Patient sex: F
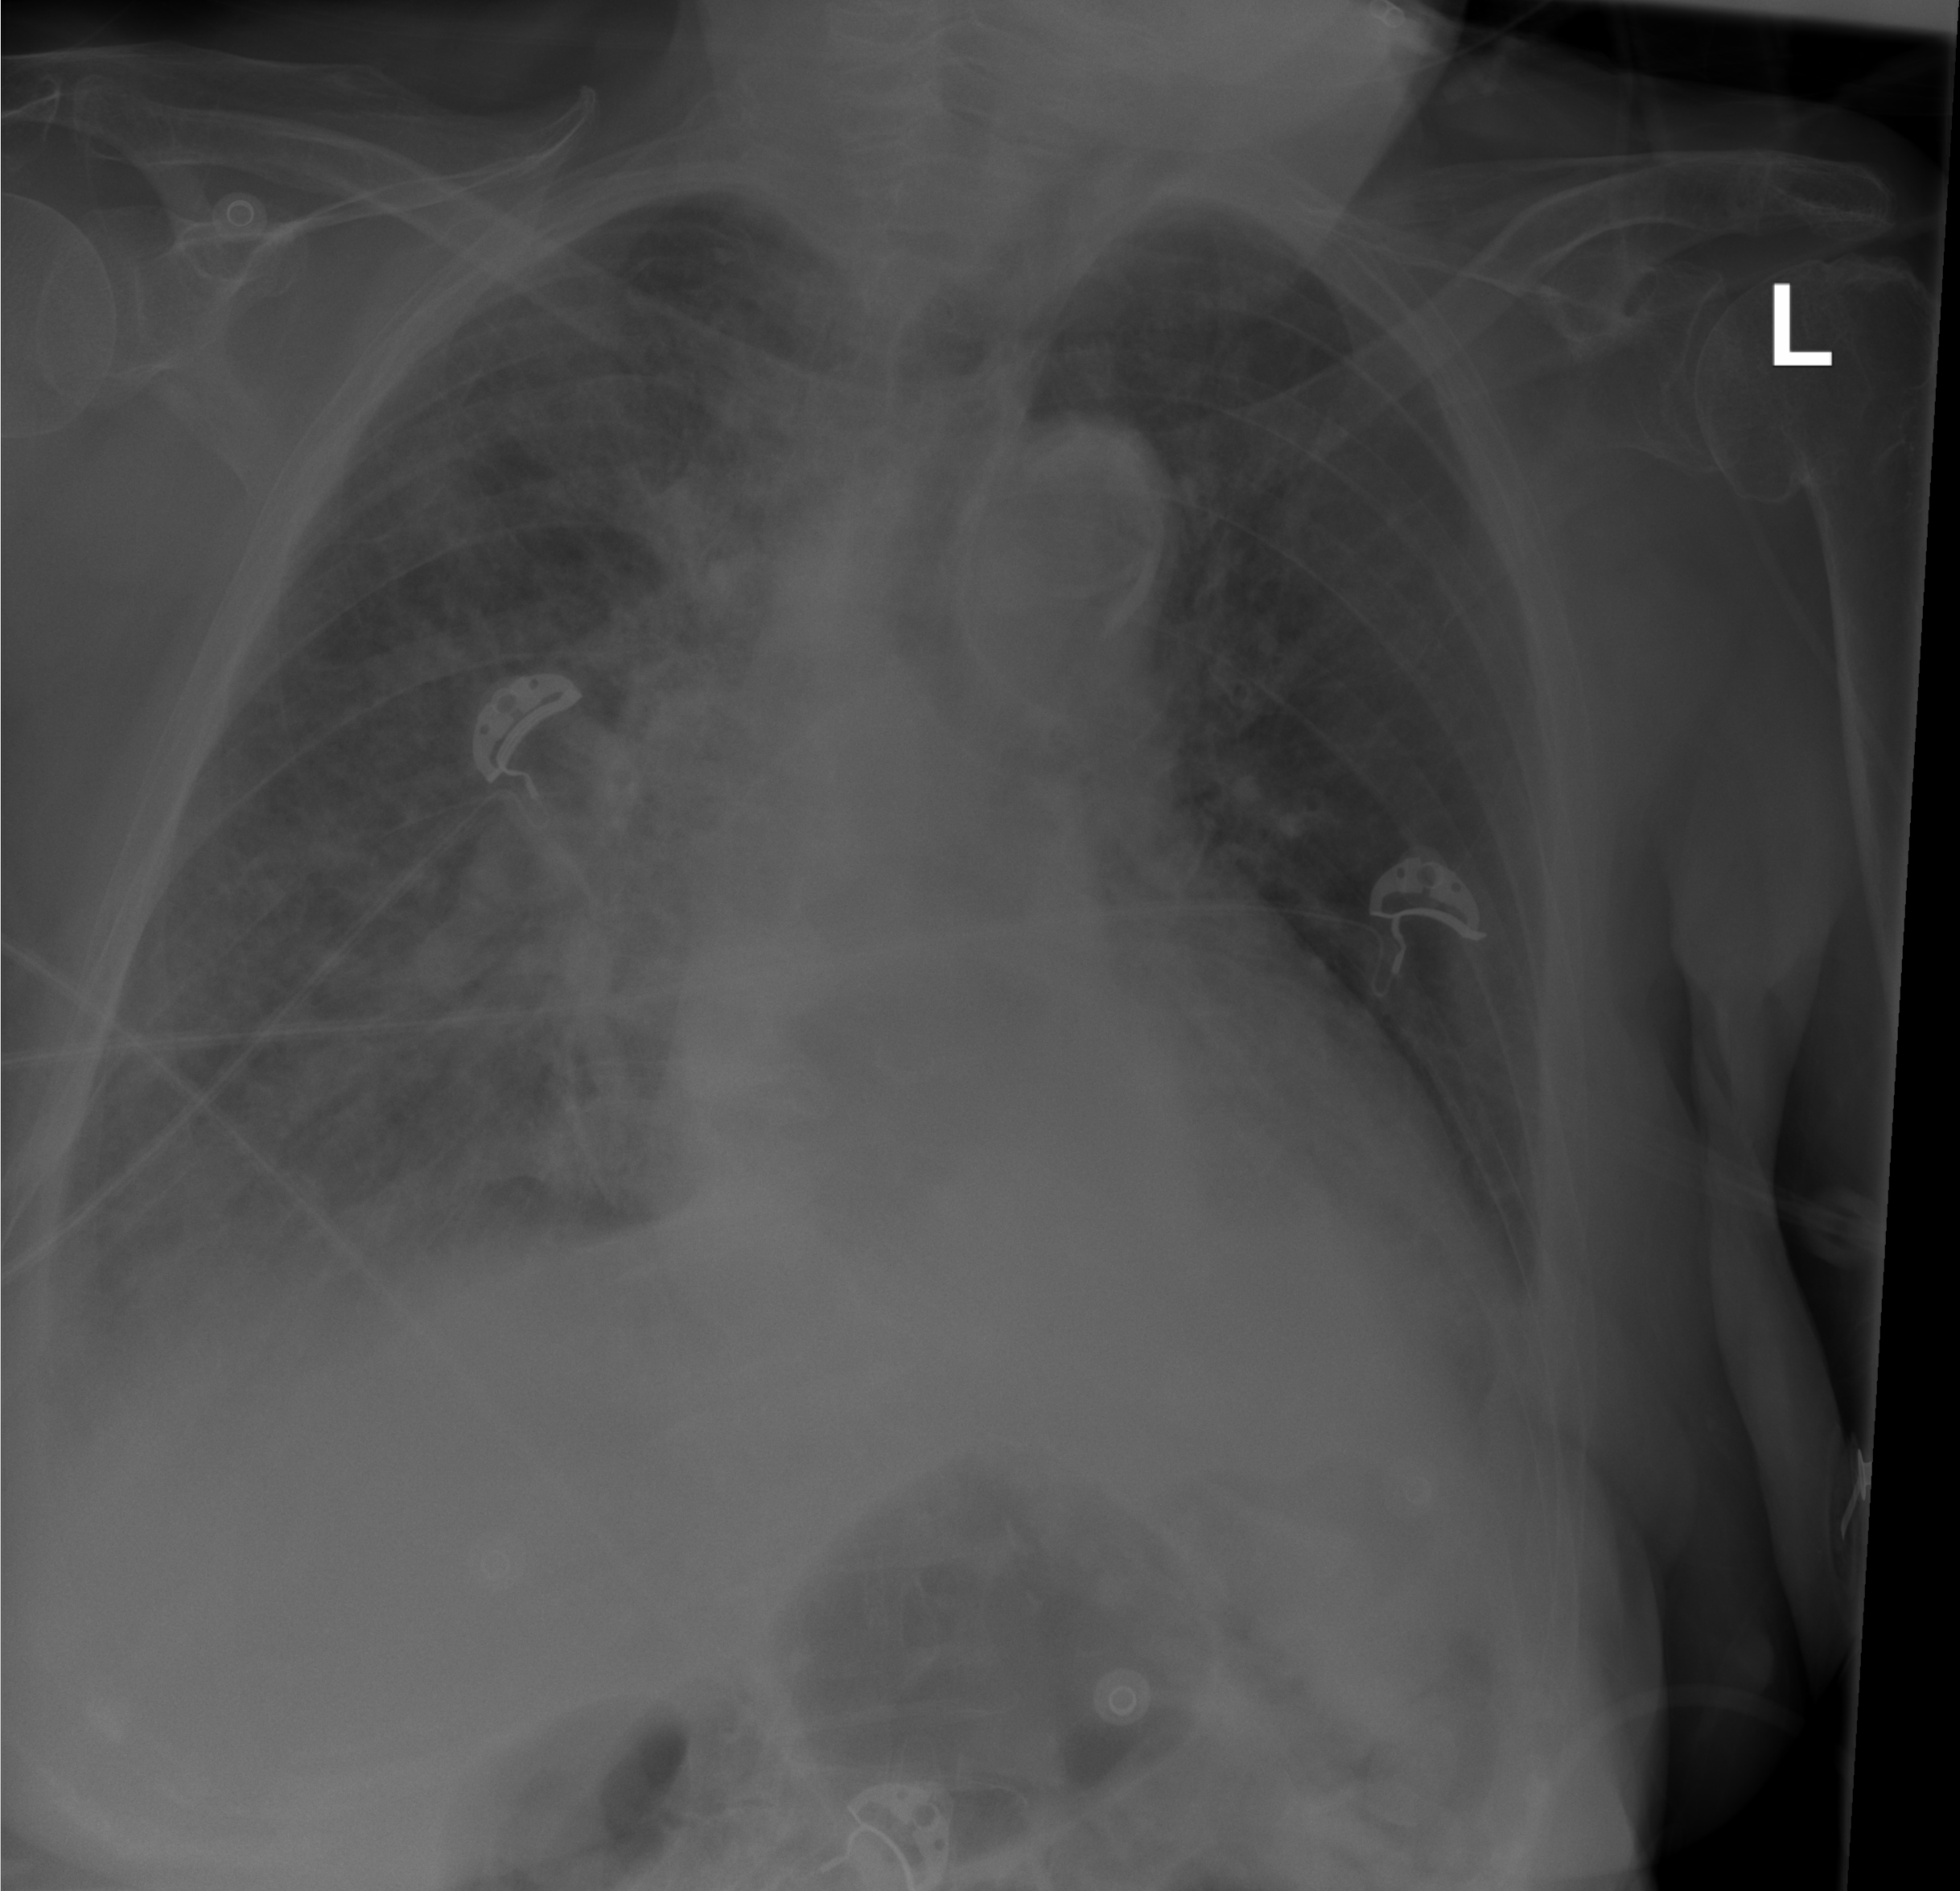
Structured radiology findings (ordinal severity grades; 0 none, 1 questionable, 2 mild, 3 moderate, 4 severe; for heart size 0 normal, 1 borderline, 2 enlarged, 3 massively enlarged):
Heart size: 2
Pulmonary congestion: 3
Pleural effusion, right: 2
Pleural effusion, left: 1
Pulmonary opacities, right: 2
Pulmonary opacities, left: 2
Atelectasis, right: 2
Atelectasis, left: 2